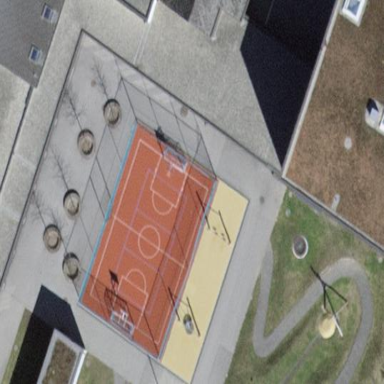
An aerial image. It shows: Tartan basketball court located on pitch designated for leisure land.